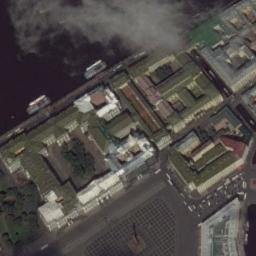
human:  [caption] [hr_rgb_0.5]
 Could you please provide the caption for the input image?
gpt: There are many trees near the palace .

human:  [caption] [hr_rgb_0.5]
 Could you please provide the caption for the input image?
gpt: The palace has some buildings, Courtyards and a square .

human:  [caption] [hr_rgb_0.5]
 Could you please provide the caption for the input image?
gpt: The palace is on the grass next to the water .

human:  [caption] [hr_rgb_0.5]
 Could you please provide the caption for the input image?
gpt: The whole palace is white and there is a lot of vegetation around the palace .

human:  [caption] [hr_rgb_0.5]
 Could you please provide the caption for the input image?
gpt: There are some clouds over the palace with some brown buildings .